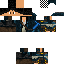
A male human skin with medium skin, wearing brown long hair dressed in a blue hoodie and black pants, featuring a closed mouth.